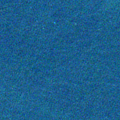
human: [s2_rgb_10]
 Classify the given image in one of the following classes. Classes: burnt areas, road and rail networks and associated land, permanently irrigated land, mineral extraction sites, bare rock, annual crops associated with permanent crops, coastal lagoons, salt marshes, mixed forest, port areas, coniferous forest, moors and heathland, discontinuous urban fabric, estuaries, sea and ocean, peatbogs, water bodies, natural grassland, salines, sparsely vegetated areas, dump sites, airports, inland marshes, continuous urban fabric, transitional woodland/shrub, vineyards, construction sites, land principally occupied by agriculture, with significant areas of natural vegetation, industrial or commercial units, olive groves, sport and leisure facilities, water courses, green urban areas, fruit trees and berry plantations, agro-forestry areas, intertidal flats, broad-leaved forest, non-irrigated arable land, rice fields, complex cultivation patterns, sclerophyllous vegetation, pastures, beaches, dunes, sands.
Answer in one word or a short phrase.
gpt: sea and ocean